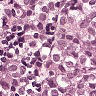
Metastatic tissue present: yes